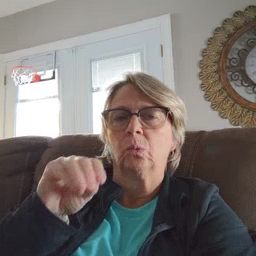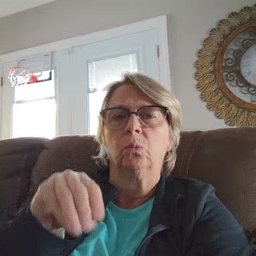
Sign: into